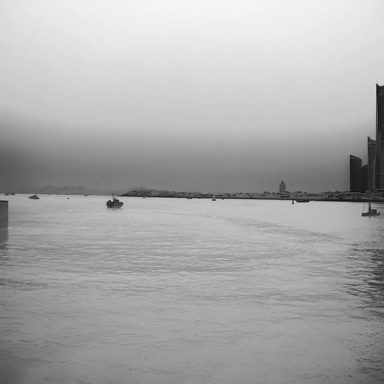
There are six objects shown in the infrared image, including two sailboats, a container_ship, and three bulk_carriers.